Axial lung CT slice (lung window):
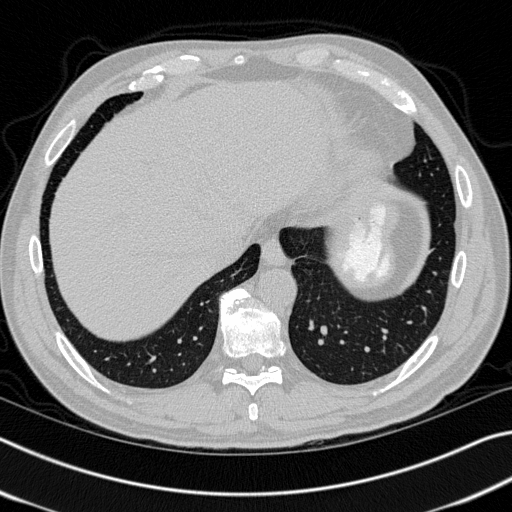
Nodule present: no